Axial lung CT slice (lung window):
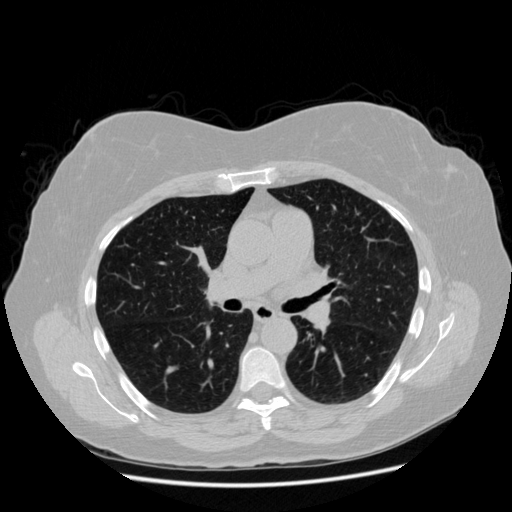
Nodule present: no